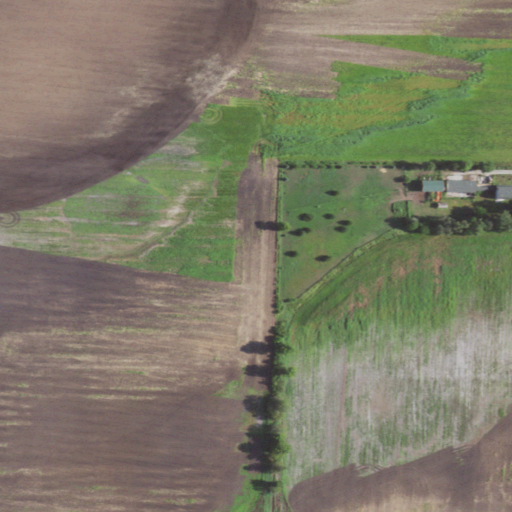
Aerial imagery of island in Iowa named Muscatine Island containing cultivated crops, grassland, medium intensity development, and low intensity development